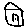
Label: house